Question: Say I have two Entities:

Each Message belongs to a single MessageThread. How do I get all the message threads and the corresponding last message on that thread? Normally, in SQL, I'd do it as:
select __ from message group by thread having timeStamp=max(timeStamp)
For one, I don't think Core Data allows the @max in its predicates. Any ideas?
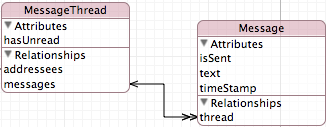
Answer: This might be a bit old, but I had a similar problem recently. Here is my solution to the problem:
'''
NSFetchRequest *request = [[NSFetchRequest alloc] initWithEntityName:@"Message"];
request.predicate = [NSPredicate predicateWithFormat:@"timeStamp = thread.messages.@max.timeStamp"];
request.sortDescriptors = @[[NSSortDescriptor sortDescriptorWithKey:@"timeStamp" ascending:NO]];
'''
I hope it helps...